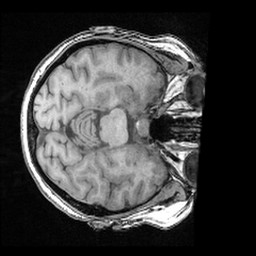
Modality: T1w
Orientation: axial
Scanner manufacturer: ge
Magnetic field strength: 3 T
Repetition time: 0.008572 s
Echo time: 0.003384 s